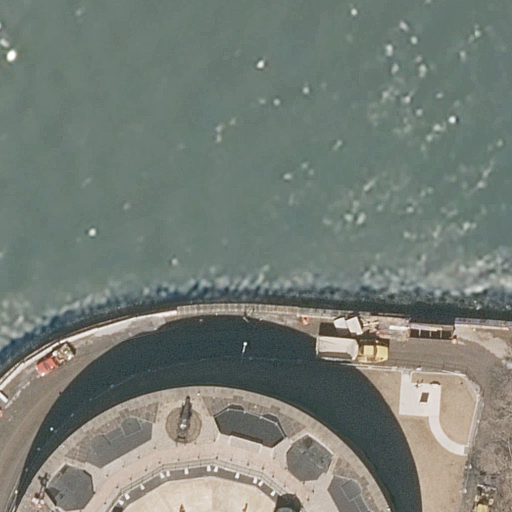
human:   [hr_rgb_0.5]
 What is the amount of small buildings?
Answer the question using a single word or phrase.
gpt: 0

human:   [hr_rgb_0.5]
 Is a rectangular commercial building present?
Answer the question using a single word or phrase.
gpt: no

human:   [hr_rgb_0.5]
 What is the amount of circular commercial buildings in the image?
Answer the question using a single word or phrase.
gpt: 0

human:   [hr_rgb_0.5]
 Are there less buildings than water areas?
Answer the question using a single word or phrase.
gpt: no

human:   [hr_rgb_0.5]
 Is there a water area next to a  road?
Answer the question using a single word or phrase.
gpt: yes

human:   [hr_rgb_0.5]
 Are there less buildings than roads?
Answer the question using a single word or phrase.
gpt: no

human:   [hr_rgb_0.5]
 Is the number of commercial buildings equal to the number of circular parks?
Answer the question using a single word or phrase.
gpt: yes

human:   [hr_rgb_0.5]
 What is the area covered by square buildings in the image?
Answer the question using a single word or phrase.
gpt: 0m2

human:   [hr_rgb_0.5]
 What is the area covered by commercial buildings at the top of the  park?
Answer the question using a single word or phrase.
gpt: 0m2

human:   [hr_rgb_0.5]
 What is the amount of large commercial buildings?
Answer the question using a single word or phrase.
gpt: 0

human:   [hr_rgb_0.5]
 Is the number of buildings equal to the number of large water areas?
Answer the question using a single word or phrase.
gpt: no

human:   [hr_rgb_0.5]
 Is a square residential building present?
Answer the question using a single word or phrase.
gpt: no

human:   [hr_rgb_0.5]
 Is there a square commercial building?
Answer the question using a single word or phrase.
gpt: no

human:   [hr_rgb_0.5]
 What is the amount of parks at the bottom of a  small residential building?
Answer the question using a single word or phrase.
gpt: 0

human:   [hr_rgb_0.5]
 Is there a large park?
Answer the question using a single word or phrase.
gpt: yes

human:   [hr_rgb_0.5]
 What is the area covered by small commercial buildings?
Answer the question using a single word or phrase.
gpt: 0m2

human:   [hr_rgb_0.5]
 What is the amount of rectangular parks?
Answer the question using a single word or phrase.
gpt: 1

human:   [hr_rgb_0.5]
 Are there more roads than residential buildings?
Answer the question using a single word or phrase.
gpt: no

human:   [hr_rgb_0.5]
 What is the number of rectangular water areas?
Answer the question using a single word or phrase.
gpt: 0

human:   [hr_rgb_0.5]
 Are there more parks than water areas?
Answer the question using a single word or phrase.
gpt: no

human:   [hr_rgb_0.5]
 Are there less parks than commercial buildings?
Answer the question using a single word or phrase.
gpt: no

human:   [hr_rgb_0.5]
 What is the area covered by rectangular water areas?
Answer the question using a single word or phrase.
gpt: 0m2

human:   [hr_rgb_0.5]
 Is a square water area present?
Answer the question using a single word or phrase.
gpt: no

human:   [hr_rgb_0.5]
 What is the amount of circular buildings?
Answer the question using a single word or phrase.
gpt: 0

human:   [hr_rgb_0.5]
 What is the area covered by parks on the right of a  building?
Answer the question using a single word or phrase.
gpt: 0m2

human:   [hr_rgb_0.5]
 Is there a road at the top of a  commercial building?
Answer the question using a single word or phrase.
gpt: no

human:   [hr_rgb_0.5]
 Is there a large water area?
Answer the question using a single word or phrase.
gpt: yes

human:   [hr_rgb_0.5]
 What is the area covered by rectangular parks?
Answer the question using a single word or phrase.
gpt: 7693m2

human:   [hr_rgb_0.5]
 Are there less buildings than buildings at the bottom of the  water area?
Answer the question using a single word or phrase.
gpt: no

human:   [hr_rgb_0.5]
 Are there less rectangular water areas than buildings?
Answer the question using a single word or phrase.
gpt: yes

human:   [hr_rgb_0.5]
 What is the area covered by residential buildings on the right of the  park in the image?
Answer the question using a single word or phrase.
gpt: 2718m2

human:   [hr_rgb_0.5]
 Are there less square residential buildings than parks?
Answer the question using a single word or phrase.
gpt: yes

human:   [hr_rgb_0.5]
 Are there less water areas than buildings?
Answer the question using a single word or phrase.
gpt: yes

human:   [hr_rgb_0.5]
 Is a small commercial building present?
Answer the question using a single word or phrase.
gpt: no

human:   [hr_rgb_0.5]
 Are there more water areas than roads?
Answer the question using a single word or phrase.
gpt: no

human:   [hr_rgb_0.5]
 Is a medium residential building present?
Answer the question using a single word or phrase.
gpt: no